Interaction volume radius: 5 \u00c5
Interaction volume height: 20 \u00c5
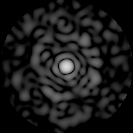
Disorder parameter: 0.817